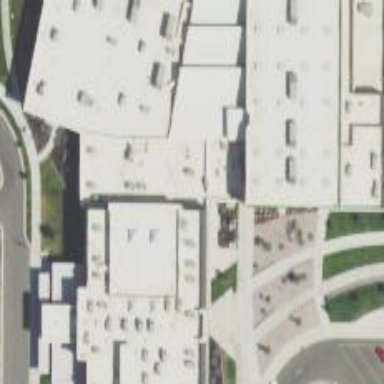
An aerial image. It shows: School building.